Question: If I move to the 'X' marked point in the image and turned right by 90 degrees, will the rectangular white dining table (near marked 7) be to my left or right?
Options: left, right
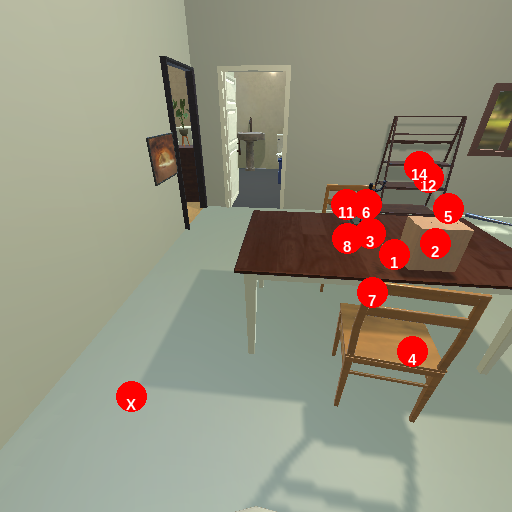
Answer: left